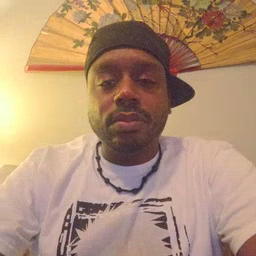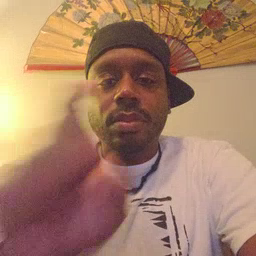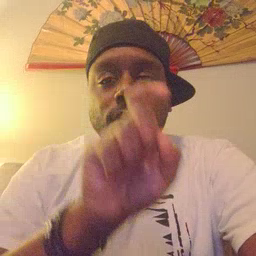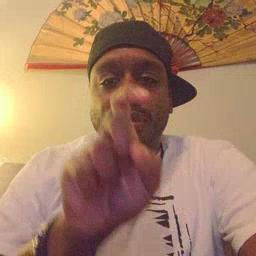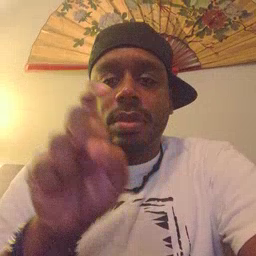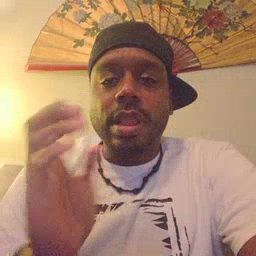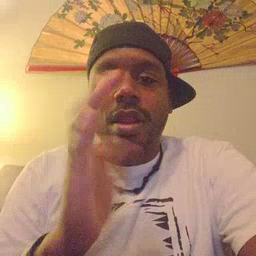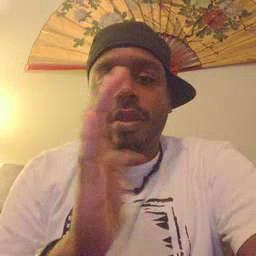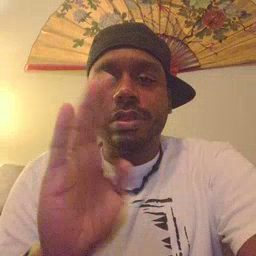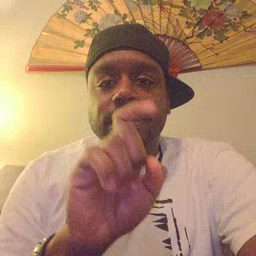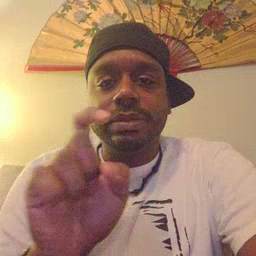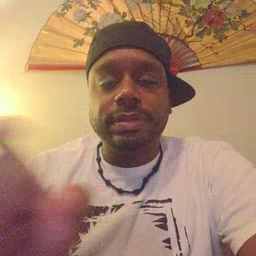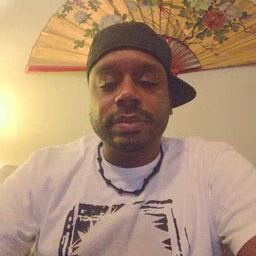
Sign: closet